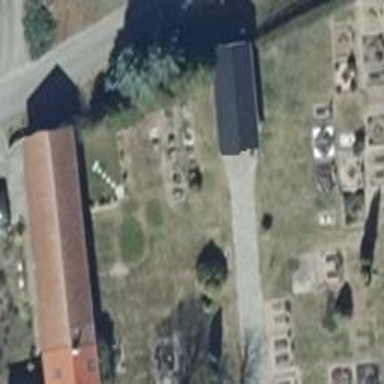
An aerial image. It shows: Cemetery.